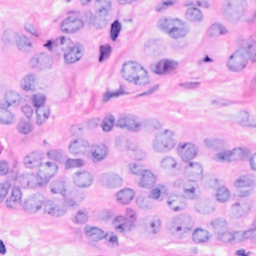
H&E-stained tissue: Breast